Field crop: maize
Growth stage: 2
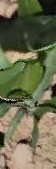
Species: maize